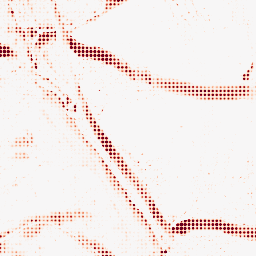
Category: morphological
Decomposition family: morphological_ellipse
Decomposition parameters: operation: opening
width: 20
height: 5
Upsampling method: sinc_hamming
Upsampling parameters: scale: 8
kernel_size: 4
Upsampling scale: 8